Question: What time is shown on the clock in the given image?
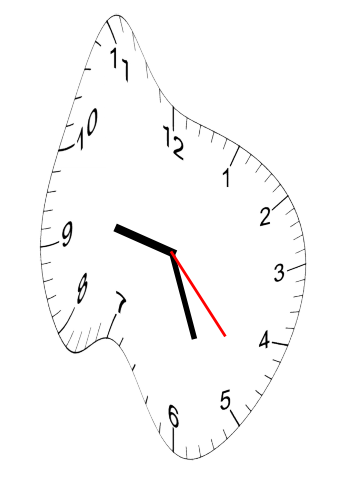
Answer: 09:26:23